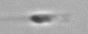
Label: flagellate_morphotype3